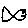
Label: fish